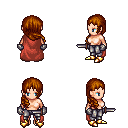
a pixel art fantasy rpg character, female body template, human, light skin, maroon cape, metal pants, brunette right-swept hairstyle, metal gloves, gold boots, dagger, four views (front, back, left, right), 2x2 character sprite sheet, small pixel art, hard edges, no anti-aliasing